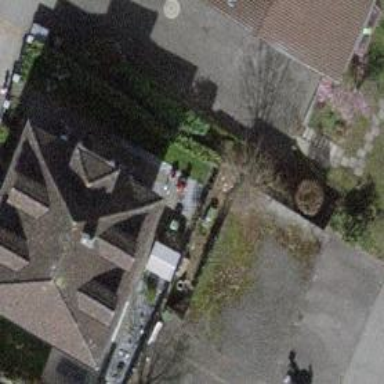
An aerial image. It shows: Group of garages.